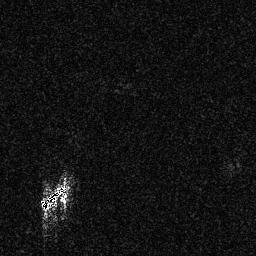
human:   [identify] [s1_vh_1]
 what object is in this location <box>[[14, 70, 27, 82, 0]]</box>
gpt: <ref>1 medium ship at the bottom left</ref>